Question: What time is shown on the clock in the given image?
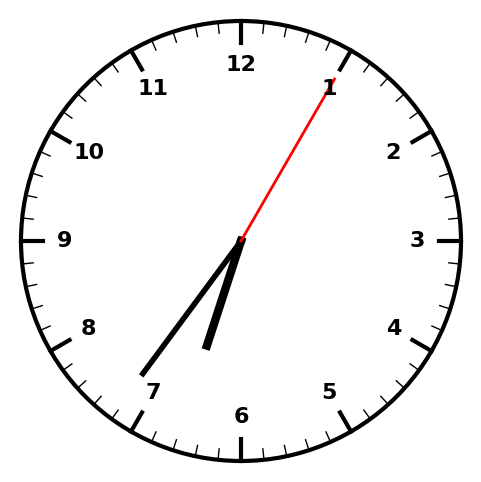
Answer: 06:36:05